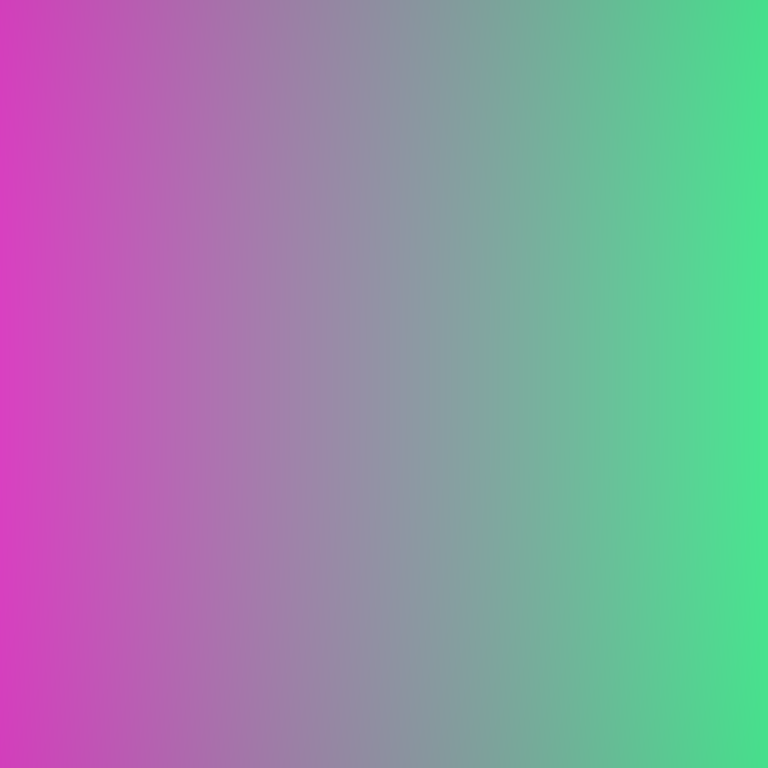
Abstract light effect, smooth gradient from vivid pink to bright green, energetic atmosphere, soft blend, no room, no furniture, no objects.